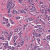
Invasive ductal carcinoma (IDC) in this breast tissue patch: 1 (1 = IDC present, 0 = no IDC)